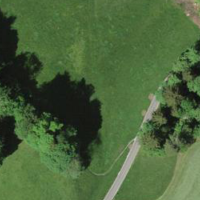
EUNIS habitat code: 52
Species observed at this site:
Cruciata laevipes